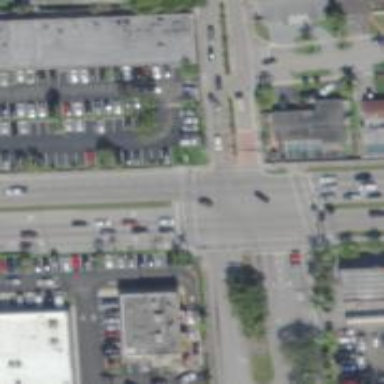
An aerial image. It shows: Marked road crossing.